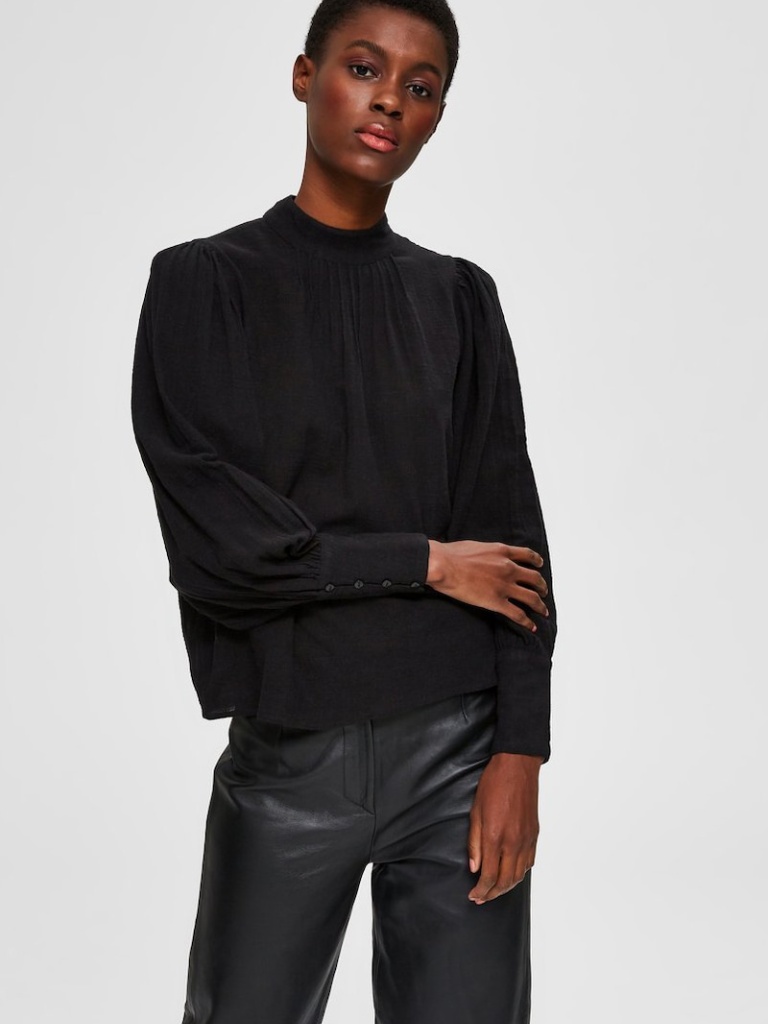
jersey loose a long-sleeved with the sleeves down hip length Untucked turtleneck blouse